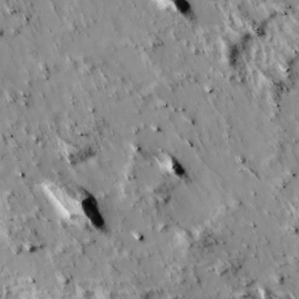
Label: non_frost